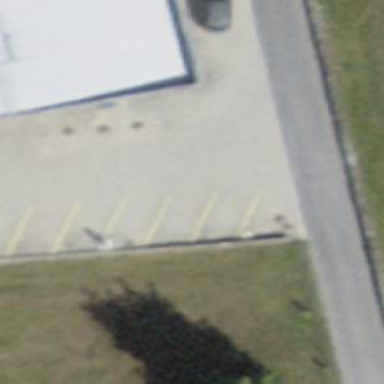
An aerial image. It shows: Charging station.